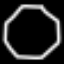
Label: octagon